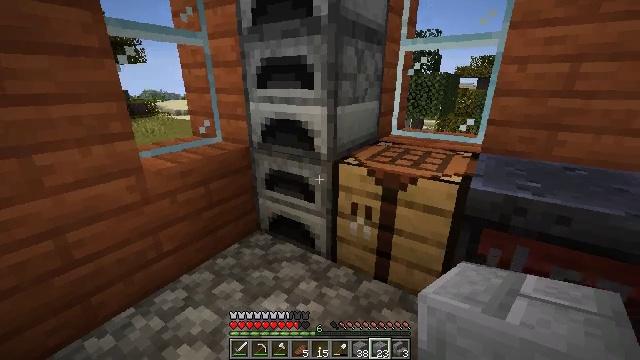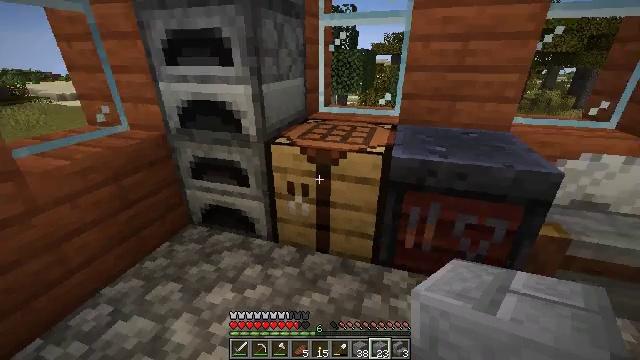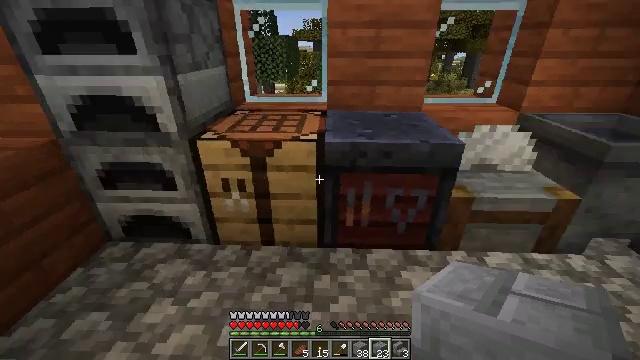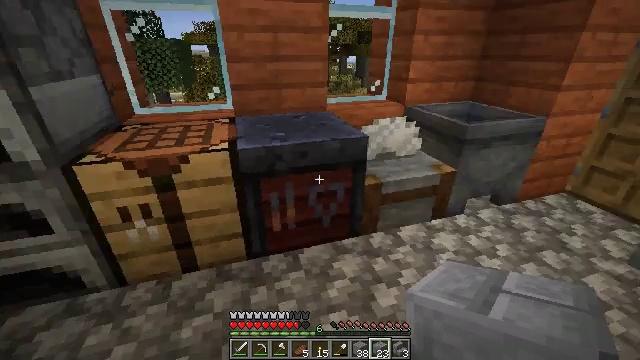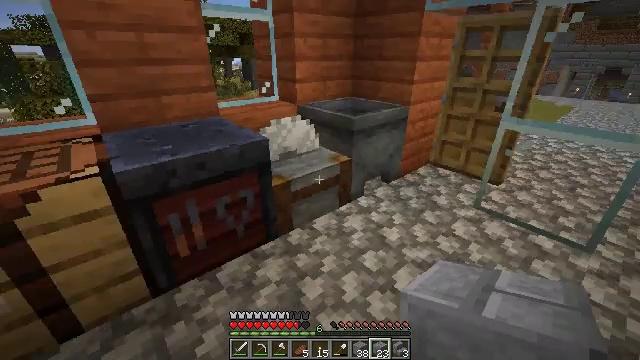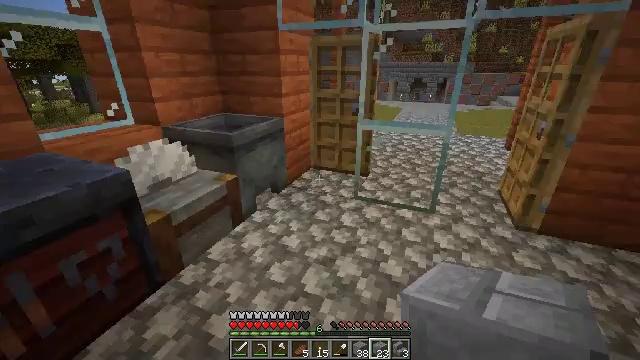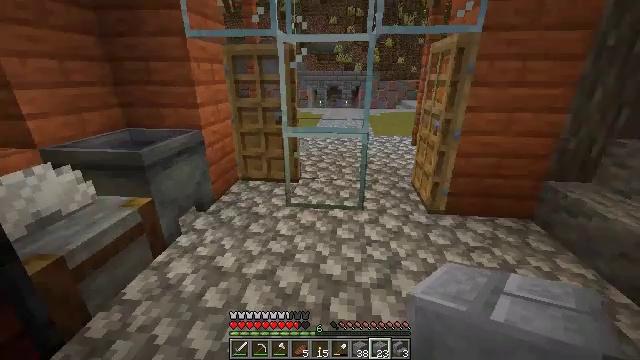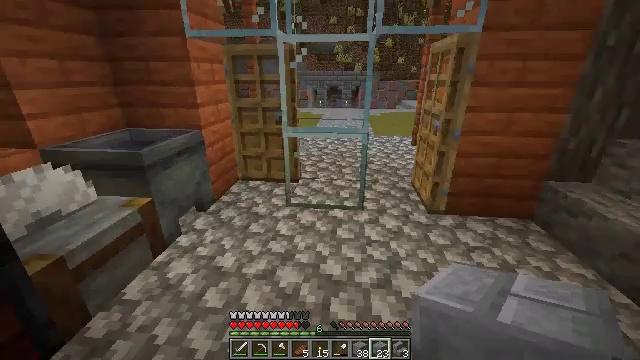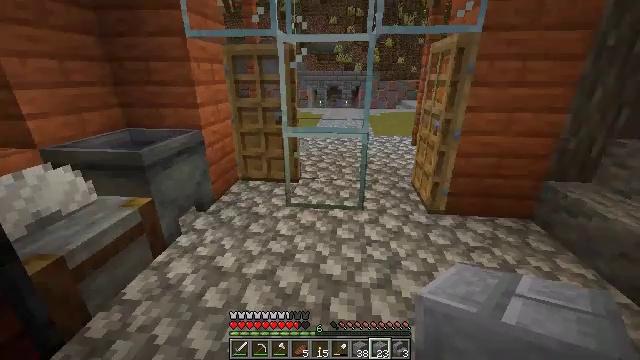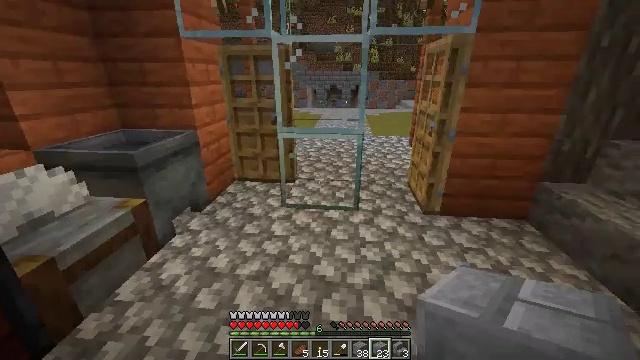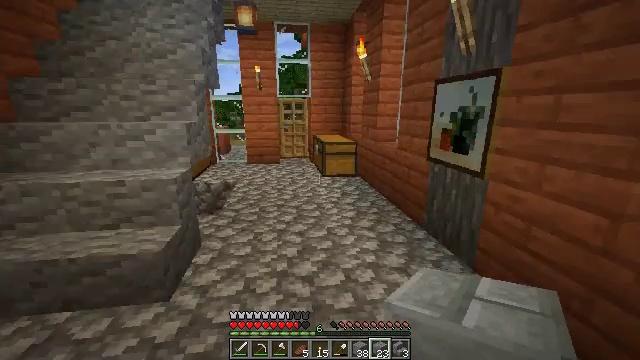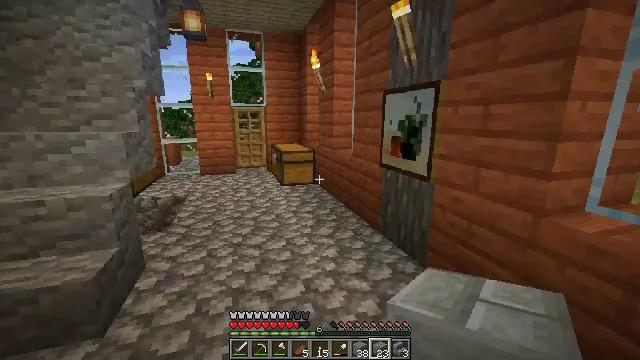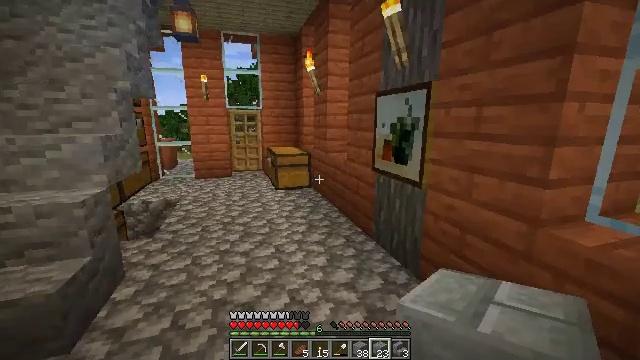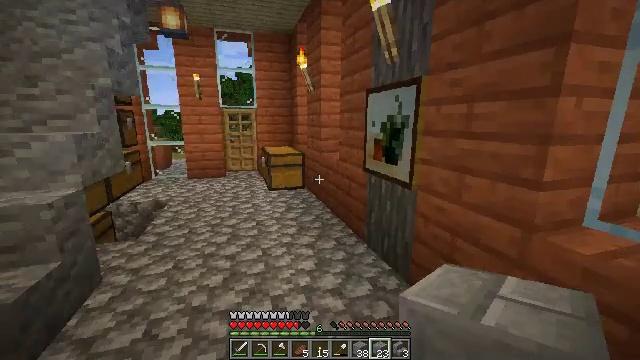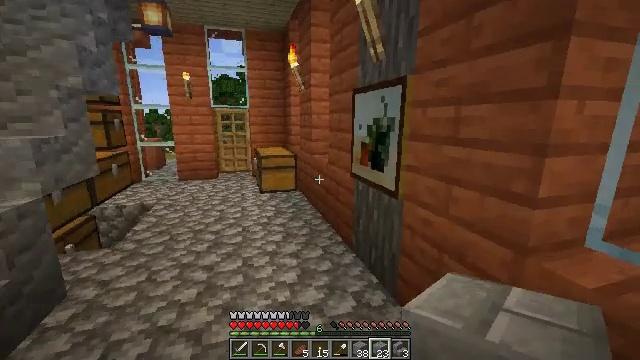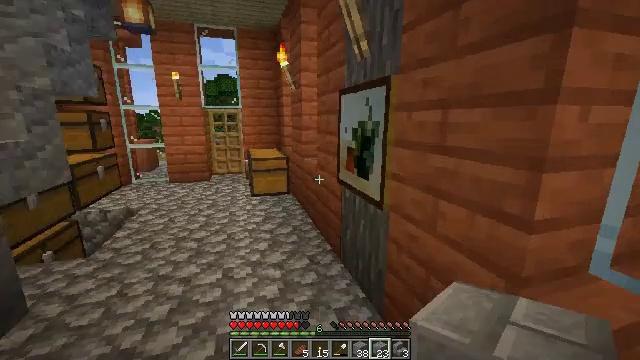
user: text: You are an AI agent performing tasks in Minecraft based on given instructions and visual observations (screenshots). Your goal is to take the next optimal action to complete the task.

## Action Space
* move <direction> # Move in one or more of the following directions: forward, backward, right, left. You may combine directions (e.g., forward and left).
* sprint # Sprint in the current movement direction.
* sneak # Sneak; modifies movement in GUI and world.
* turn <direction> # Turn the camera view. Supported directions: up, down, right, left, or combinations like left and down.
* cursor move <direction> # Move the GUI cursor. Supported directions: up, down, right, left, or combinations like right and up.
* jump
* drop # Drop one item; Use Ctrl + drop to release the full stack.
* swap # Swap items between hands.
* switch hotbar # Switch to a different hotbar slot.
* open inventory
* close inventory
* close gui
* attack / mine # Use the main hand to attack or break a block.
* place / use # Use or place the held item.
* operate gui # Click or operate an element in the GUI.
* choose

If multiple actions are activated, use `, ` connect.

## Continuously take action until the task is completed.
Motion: motion action
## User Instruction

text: Create stone bricks using the crafting interface.
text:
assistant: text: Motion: turn right and down
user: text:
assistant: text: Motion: turn right and down
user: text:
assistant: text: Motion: turn right
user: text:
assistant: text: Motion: turn right
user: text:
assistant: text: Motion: turn right and up
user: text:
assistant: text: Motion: turn right and up
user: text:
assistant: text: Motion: no_op
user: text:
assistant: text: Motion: no_op
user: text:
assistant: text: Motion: move right
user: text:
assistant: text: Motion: move right, turn right and up
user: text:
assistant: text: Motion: move forward and move right, turn right and up
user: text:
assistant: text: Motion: move forward and move right
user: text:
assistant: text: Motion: move forward and move right
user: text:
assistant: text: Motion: move forward and move right
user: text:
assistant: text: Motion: move forward and move right
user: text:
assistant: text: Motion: move forward and move right, turn right
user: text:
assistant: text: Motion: move forward and move right, turn right and down
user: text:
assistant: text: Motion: move forward and move right, turn right and down
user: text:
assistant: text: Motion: move forward and move right, turn right and down
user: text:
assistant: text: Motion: move forward and move right, turn right and down
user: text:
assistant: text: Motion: move forward and move right, turn right
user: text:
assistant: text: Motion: move forward and move right
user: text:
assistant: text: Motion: move forward and move right, turn left and down
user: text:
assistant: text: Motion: move forward and move right, turn left and up
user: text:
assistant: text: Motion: move forward and move right, turn left and up
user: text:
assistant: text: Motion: move forward and move right, turn left
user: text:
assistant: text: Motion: move forward and move right, turn left
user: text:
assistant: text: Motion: move forward and move right
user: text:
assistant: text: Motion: move forward and move right
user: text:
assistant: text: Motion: move forward and move right